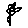
Label: flower